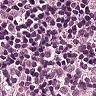
Metastatic tissue present: no